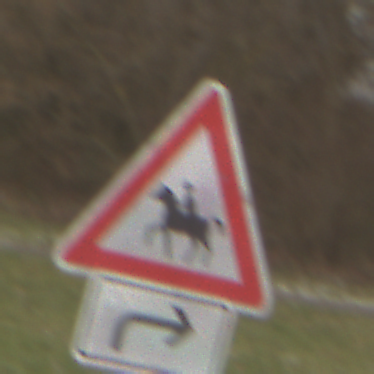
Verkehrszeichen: ReiterRechts
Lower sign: RichtungsangabeDurchPfeile5
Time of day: Midday
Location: Outdoor (Nature)
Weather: Overcast
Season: NotSpecified
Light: Natural